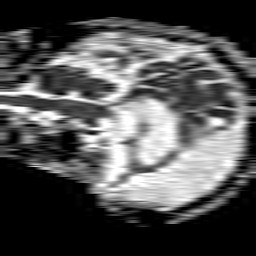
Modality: ADC
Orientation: sagittal
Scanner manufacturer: philips
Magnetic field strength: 1.5 T
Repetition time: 4.6 s
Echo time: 0.08941 s